Question: I have the following piece of code (doesn't matter if it's a good method or not):
'''
public boolean adjacent(Cell otherCell) {
boolean result;
boolean xdiffersone = Math.abs(getX() - otherCell.getX()) == 1;
boolean ydiffersone = Math.abs(getY() - otherCell.getY()) == 1;
if((xdiffersone && !ydiffersone) || (!xdiffersone && ydiffersone)) {
result = true;
}
else {
result = false;
}
return result;
}
'''
The control flow graph of this method:

I know that statement coverage means whether all the nodes in a control flow graph have been executed/visited. But what exactly is branch coverage? How can I calculate/see that from a control flow graph (or from the code)?
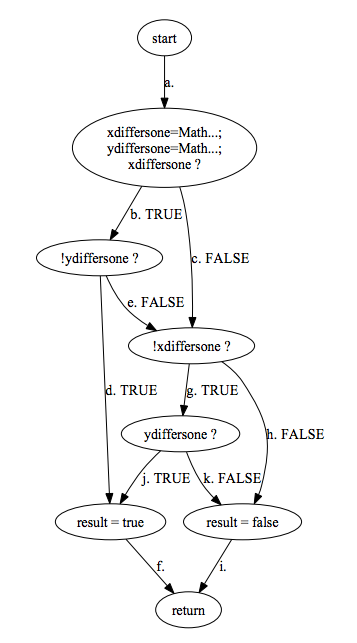
Answer: Statement coverage is about graph nodes. Branch coverage is about graph edges.